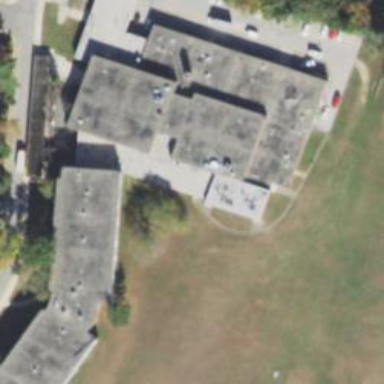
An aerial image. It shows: School building.